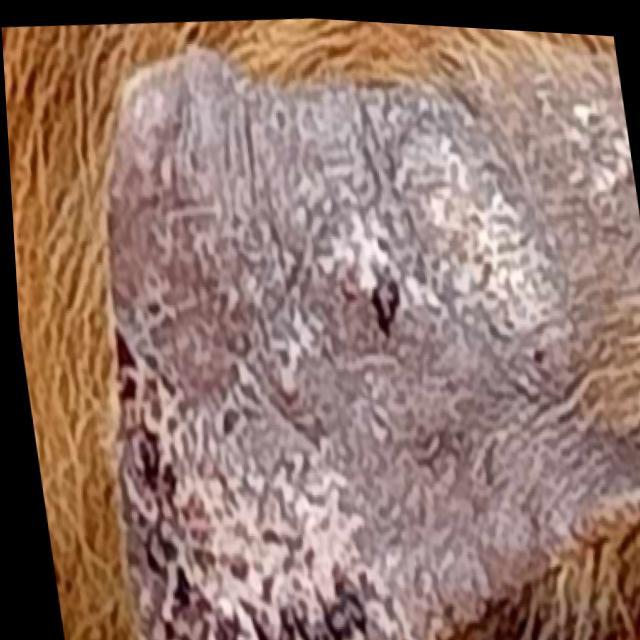
Canine demodicosis (Demodex mange) — caused by Demodex canis mites. Presents with alopecia, follicular papules, pustules, and comedones. Often localized on face and forelimbs.